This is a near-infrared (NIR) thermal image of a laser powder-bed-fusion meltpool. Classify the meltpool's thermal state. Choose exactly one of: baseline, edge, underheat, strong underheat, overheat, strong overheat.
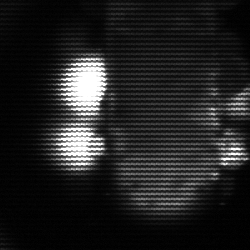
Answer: strong underheat